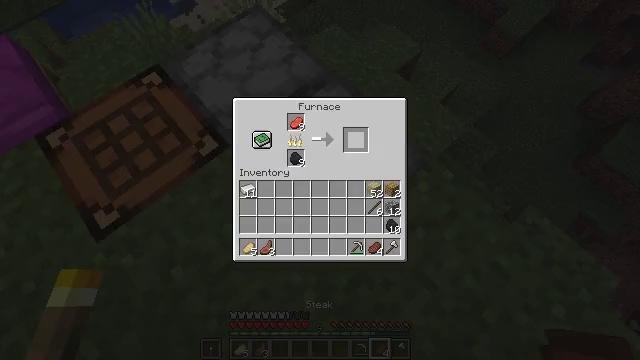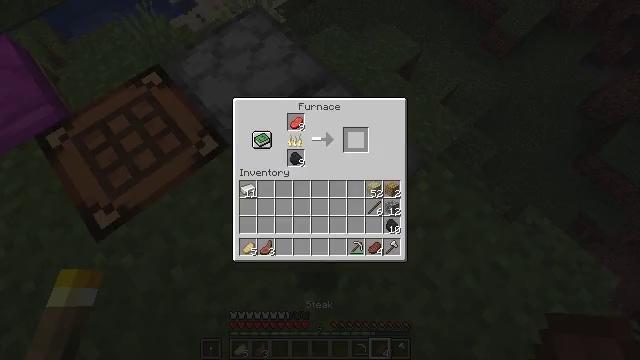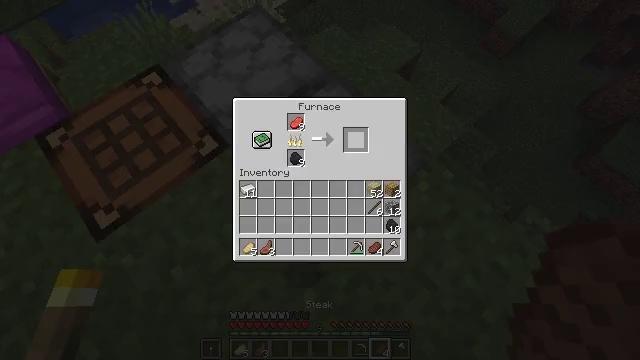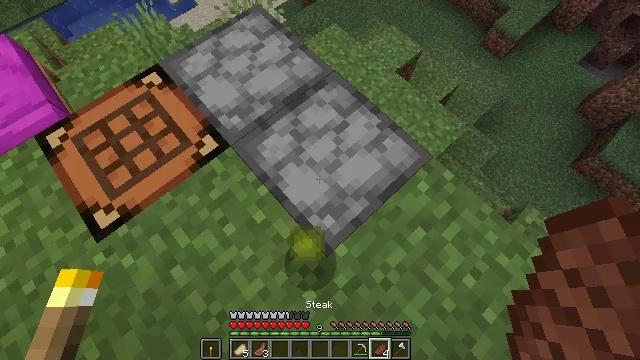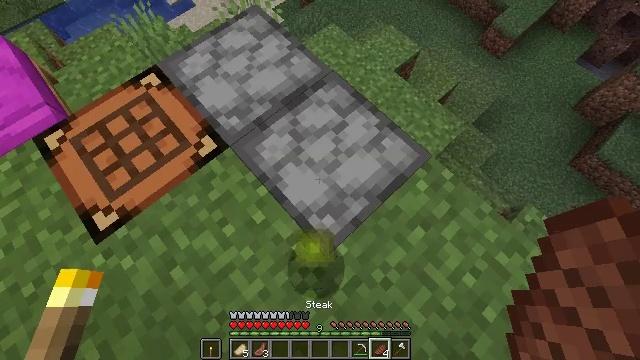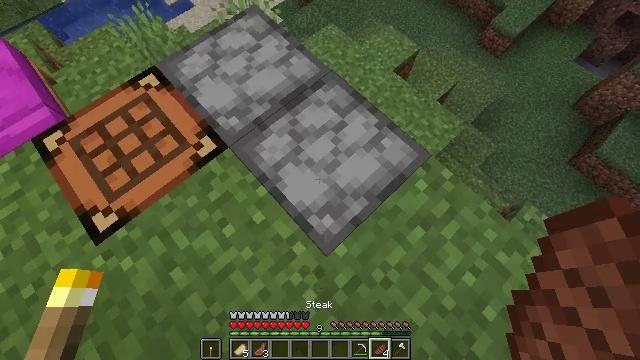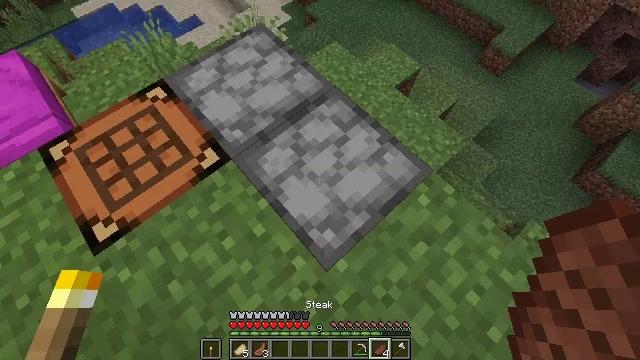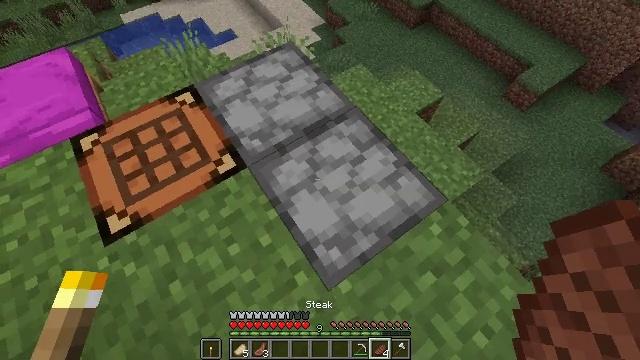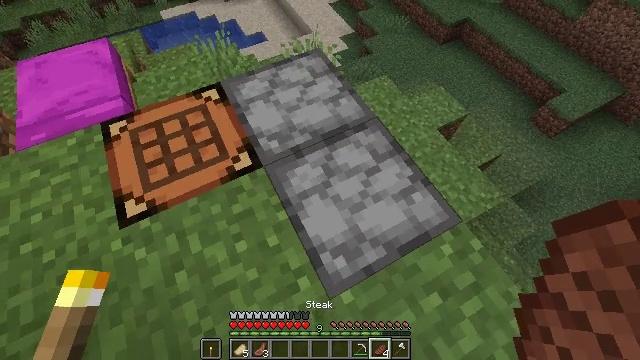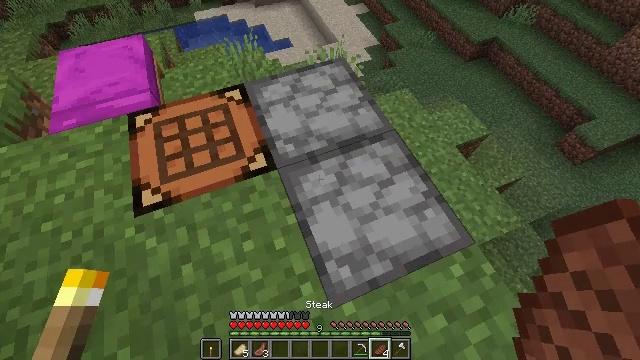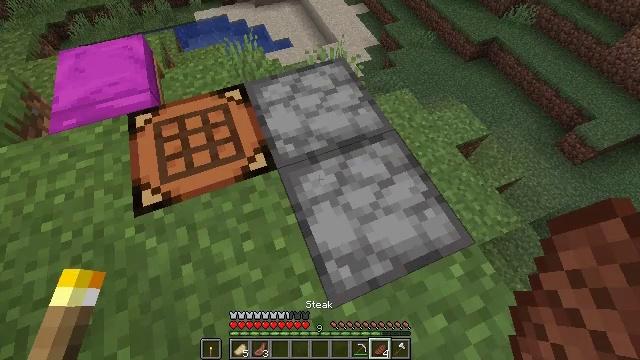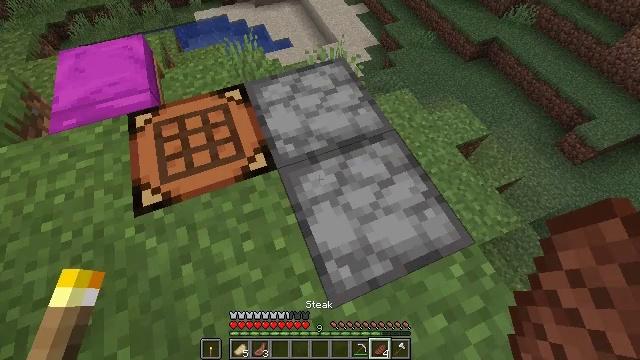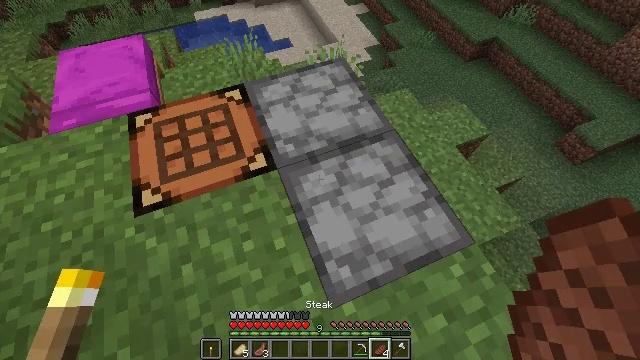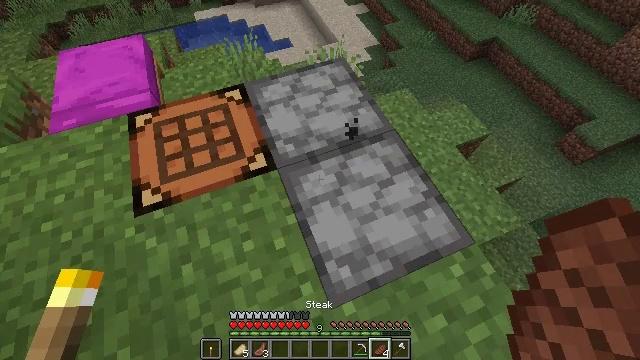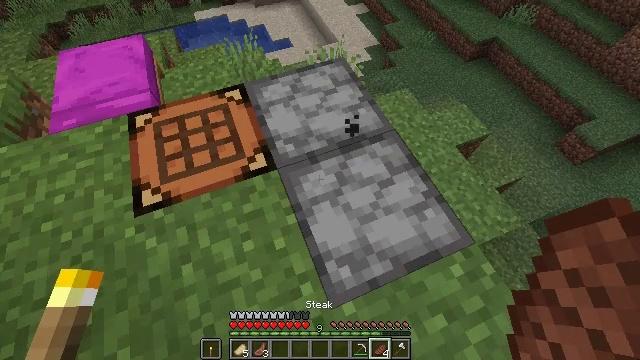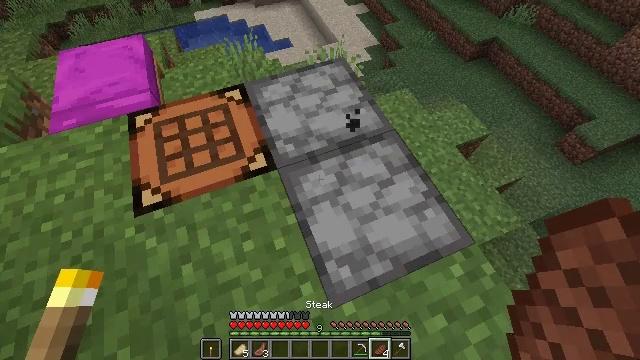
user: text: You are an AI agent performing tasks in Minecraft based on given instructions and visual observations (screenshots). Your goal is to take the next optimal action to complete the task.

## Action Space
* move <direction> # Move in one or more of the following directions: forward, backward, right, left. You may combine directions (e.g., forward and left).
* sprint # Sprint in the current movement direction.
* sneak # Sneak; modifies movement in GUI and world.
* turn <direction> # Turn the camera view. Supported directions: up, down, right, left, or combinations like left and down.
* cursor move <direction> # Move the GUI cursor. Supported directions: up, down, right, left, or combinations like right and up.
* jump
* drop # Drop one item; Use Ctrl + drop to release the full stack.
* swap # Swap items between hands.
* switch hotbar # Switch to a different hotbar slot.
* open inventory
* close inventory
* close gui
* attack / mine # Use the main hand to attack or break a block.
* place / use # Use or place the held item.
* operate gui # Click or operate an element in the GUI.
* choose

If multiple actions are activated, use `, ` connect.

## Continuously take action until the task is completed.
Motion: motion action
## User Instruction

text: Create a shield using the crafting table.
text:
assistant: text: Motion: sneak, open gui
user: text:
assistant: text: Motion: sneak
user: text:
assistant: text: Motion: no_op
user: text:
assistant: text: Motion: close gui
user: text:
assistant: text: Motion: open inventory
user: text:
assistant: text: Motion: turn left and up
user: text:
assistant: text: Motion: turn left and up
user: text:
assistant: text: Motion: turn left and up
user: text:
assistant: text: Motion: turn left and up
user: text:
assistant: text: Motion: no_op
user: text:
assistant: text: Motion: no_op
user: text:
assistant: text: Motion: no_op
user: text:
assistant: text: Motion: no_op
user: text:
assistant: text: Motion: no_op
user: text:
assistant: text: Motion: no_op
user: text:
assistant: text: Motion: no_op
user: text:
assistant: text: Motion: no_op
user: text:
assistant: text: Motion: turn left
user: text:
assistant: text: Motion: turn left
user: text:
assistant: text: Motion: move forward and move left, turn left and up
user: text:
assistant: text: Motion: move forward and move left, turn left and up
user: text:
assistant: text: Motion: move forward and move left, use / place
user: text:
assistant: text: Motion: move forward and move left, use / place
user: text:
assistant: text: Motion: turn right, use / place
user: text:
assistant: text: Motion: turn right and down
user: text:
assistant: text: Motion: turn right and down
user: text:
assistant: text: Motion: cursor move right
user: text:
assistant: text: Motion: cursor move left
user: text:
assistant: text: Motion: no_op
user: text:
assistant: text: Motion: no_op